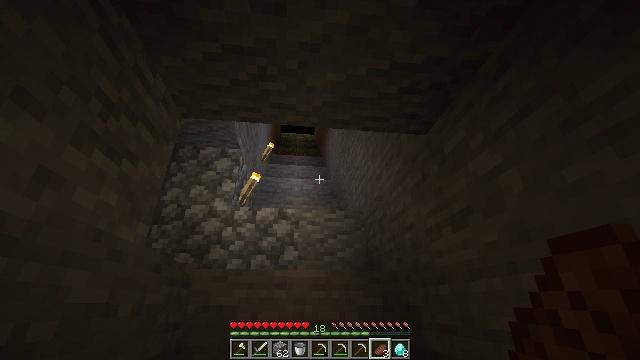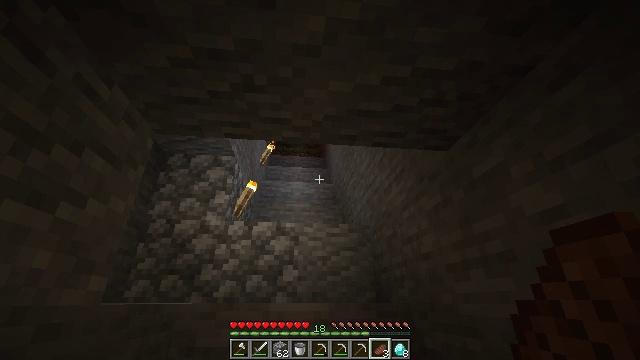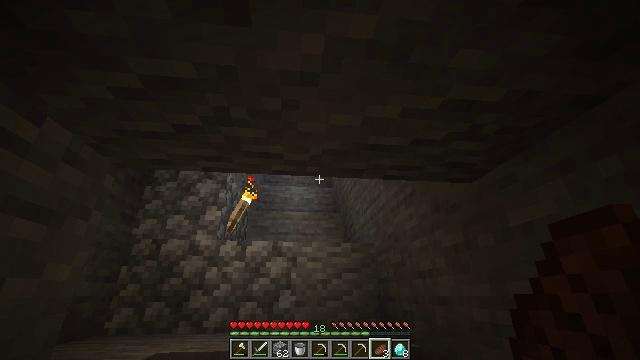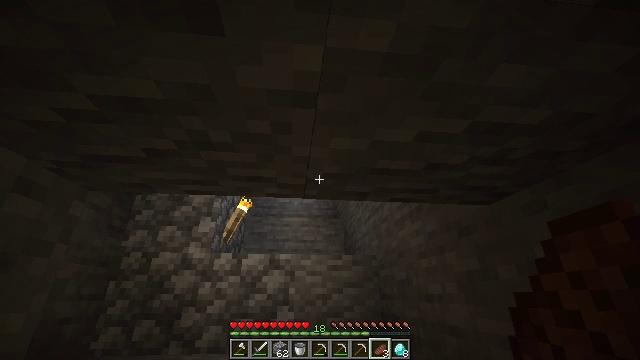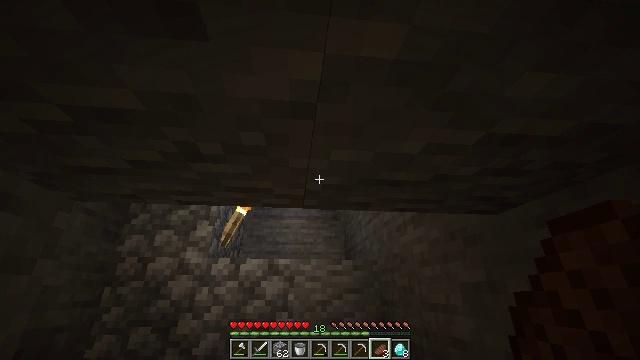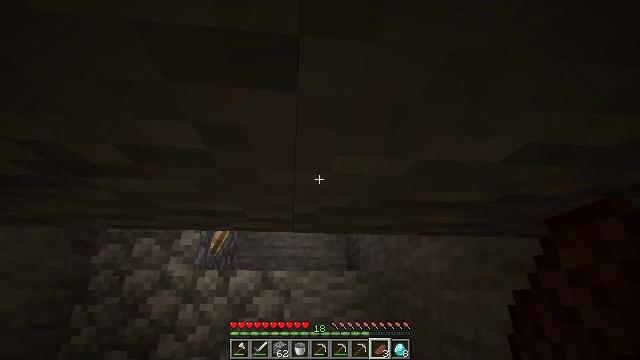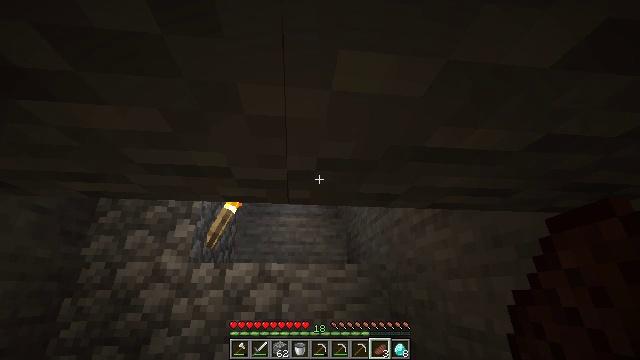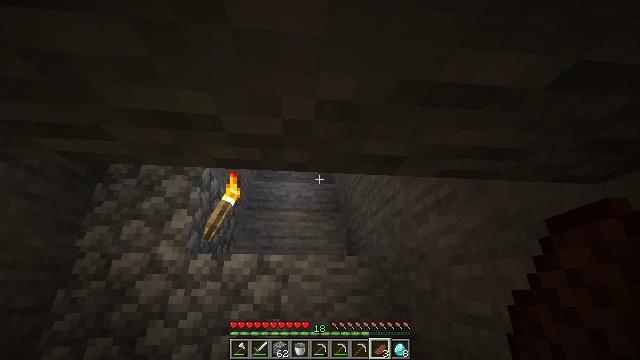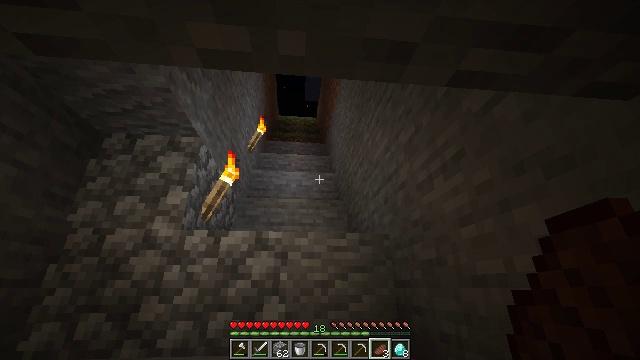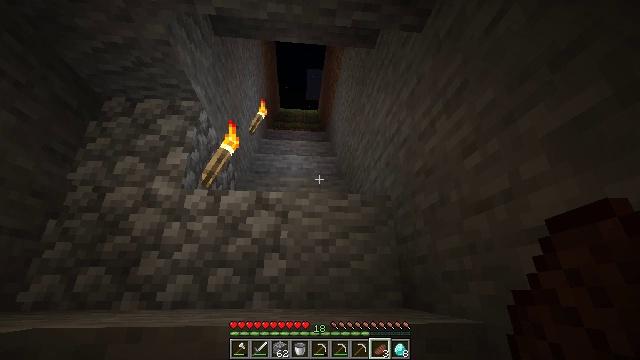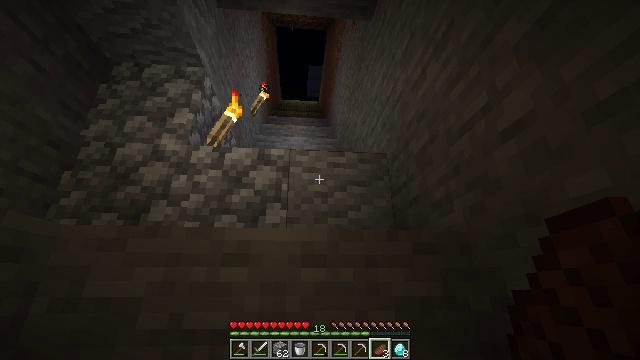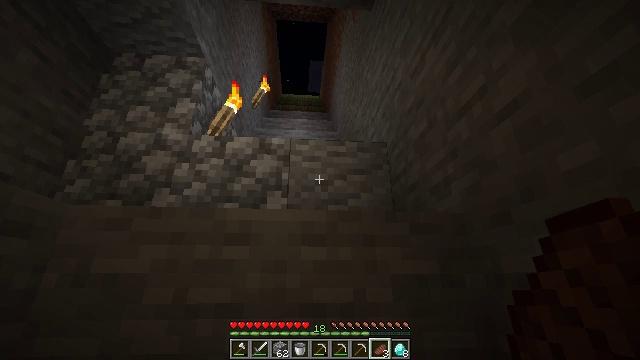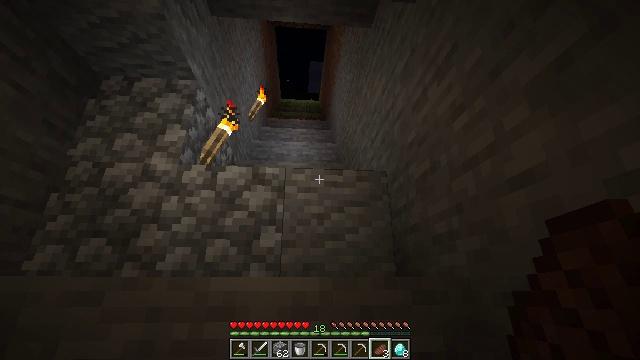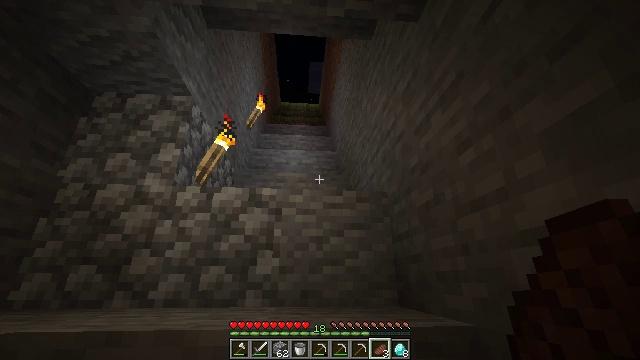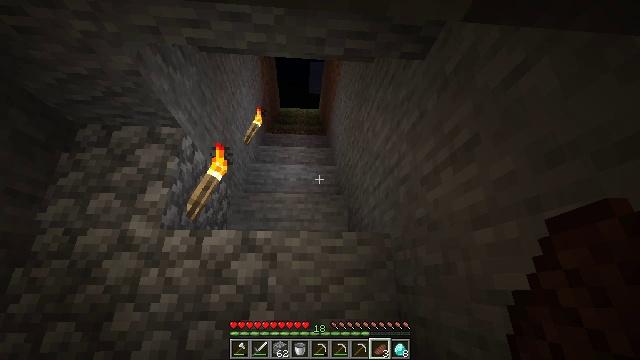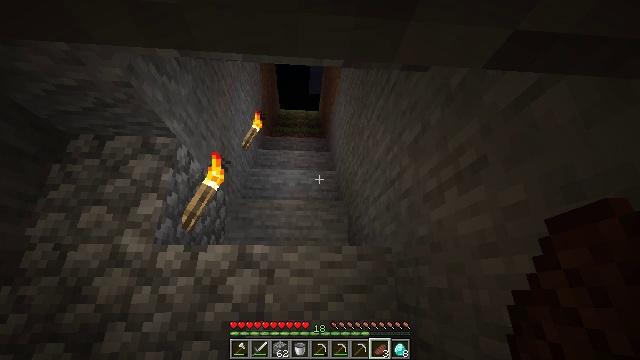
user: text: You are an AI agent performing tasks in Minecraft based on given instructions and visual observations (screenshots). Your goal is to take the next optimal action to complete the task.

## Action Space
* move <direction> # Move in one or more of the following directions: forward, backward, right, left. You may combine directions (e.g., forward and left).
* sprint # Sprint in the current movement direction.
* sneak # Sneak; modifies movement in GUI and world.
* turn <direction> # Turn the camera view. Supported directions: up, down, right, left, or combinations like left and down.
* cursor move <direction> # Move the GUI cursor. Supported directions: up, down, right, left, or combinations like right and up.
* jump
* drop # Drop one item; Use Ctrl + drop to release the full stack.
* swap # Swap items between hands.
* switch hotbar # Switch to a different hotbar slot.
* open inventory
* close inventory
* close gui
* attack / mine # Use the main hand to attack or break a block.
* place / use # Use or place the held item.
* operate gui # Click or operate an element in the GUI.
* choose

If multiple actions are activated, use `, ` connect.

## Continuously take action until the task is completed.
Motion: motion action
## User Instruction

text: Remove a cooked beef from the inventory.
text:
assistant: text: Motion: move forward, turn down, jump
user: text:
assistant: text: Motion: move forward, turn down, jump
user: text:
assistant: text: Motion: move forward, jump
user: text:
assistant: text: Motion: move forward, jump
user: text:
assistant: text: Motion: move forward, jump
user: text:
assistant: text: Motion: move forward, jump
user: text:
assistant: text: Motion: move forward, jump
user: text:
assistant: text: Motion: move forward, jump
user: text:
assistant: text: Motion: move forward, jump
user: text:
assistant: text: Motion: move forward, jump
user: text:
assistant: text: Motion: move forward, jump
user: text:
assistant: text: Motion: move forward, jump
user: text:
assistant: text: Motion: move forward, jump
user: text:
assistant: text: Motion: move forward, jump
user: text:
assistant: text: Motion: move forward, jump
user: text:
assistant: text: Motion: move forward, jump
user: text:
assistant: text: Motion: move forward, jump
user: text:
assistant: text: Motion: move forward, jump
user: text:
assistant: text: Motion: move forward, jump
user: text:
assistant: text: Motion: move forward, jump
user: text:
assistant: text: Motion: move forward, jump
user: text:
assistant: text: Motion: move forward, jump
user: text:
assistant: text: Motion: move forward, jump
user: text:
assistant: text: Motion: move forward, jump
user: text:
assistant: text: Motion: move forward, jump
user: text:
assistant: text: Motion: move forward, jump
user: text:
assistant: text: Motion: move forward, jump
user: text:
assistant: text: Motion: move forward, jump
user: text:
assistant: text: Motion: move forward, jump
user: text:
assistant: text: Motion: move forward, jump